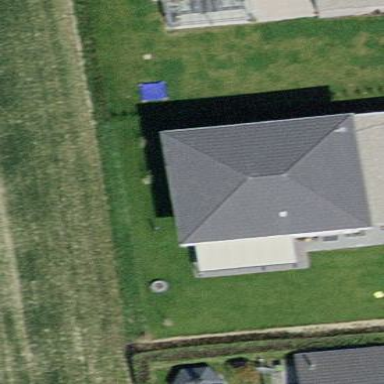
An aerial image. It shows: Simple and straightforward house.